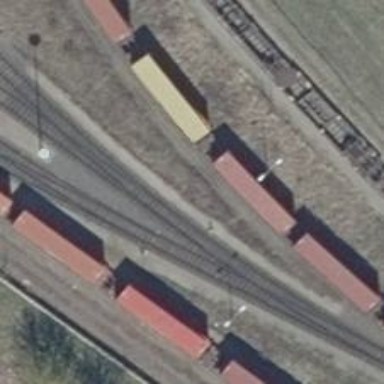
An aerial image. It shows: Railway switch.